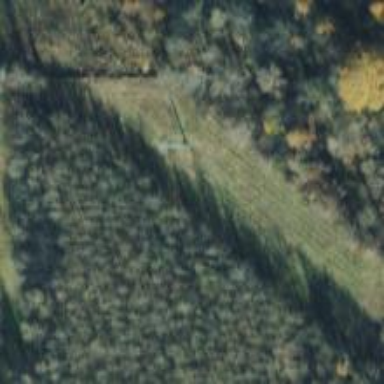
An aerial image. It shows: Power pole.